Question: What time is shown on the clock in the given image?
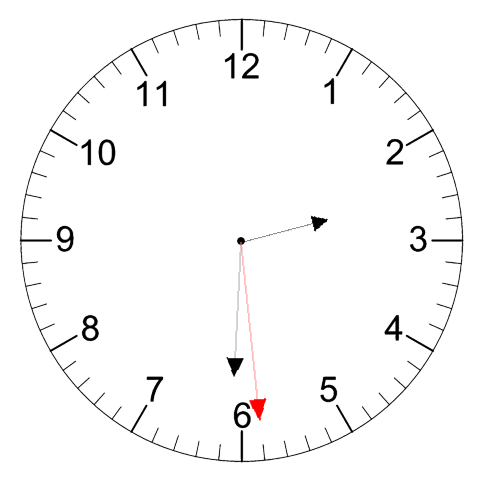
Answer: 02:30:29